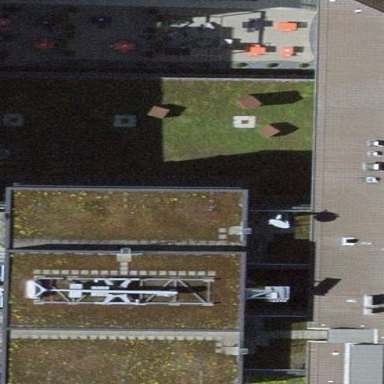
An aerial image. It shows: Office building.